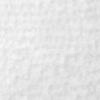
Label: no_change